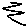
Label: zigzag